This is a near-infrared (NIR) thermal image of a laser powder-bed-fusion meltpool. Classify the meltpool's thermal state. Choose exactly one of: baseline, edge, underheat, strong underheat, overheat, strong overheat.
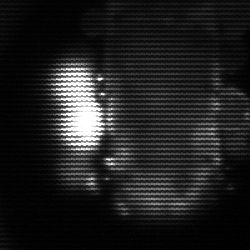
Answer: strong underheat